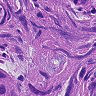
Metastatic tissue present: yes